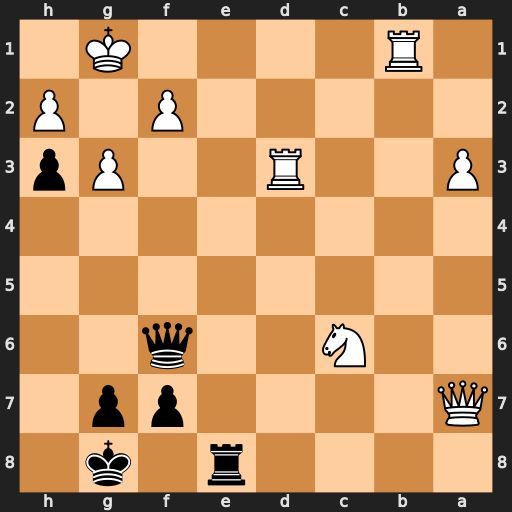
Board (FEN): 4r1k1/Q4pp1/2N2q2/8/8/P2R2Pp/5P1P/1R4K1
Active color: b
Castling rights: -
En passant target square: -
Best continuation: Qxc6 f3 Qc2 Qf2 Qxb1+ Qf1 Re1 Kf2 Rxf1+